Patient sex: M
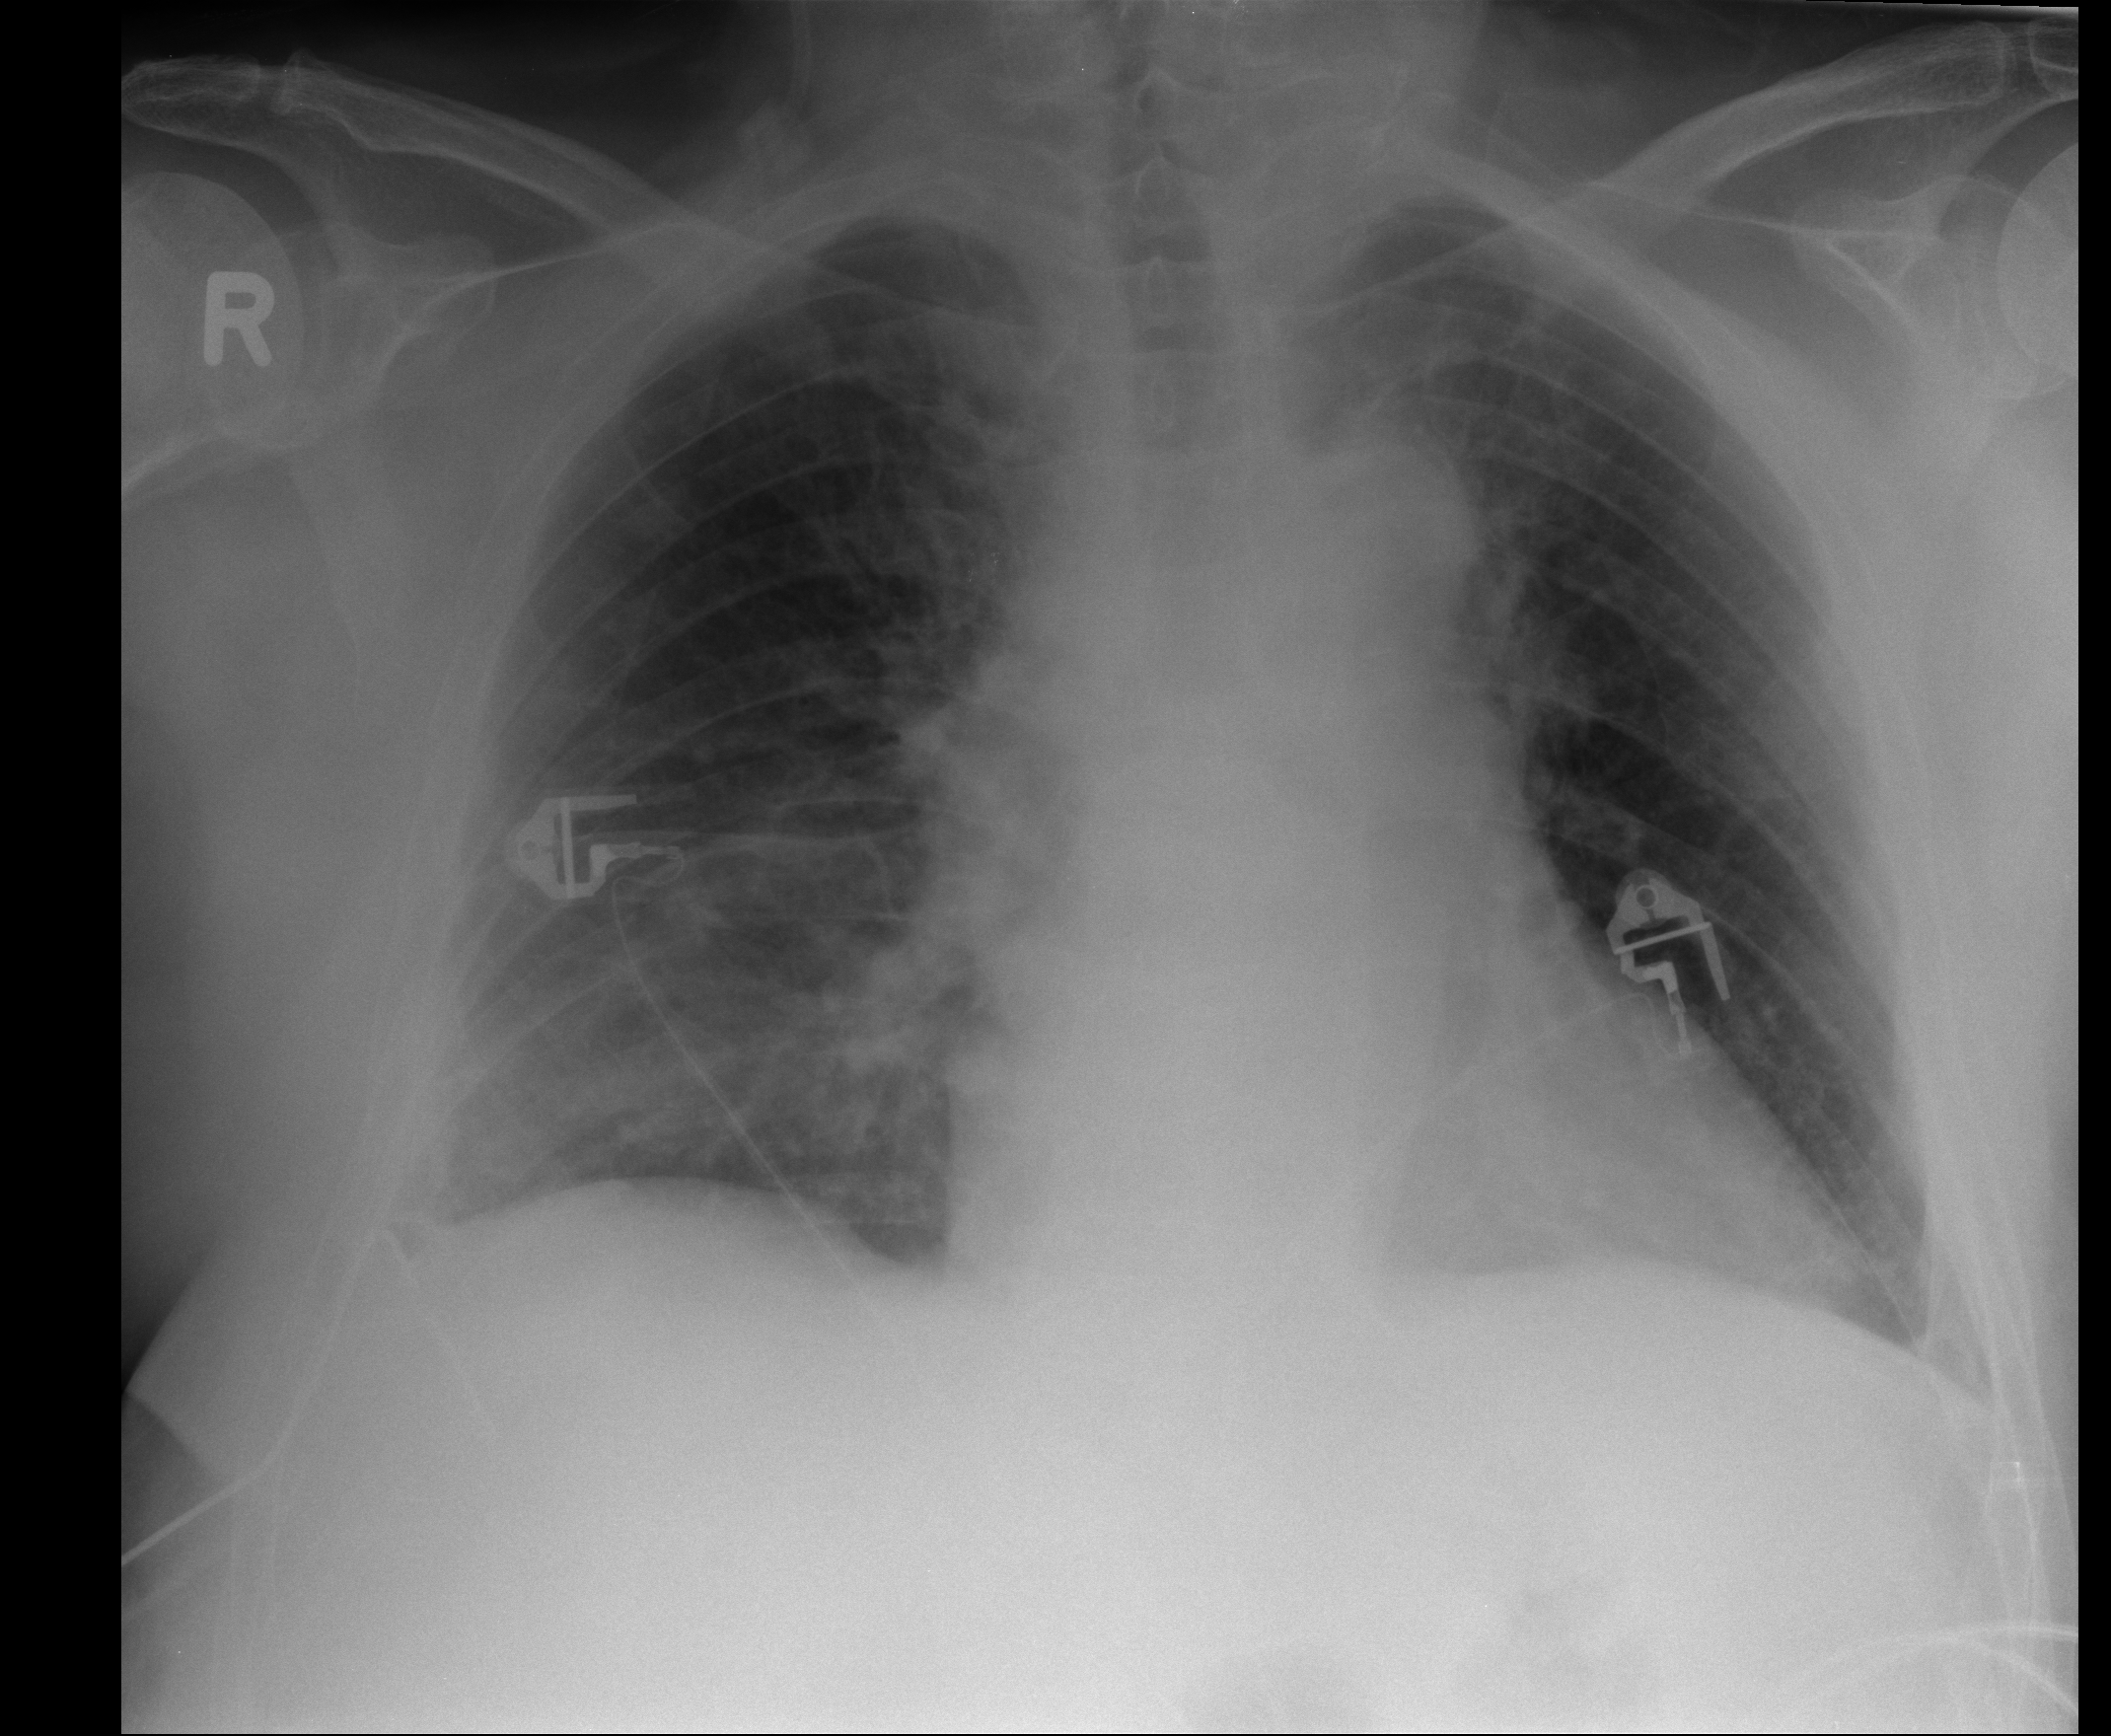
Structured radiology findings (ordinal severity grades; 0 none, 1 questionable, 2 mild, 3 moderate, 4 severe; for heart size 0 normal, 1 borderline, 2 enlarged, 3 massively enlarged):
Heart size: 2
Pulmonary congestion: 1
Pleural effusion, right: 0
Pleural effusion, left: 0
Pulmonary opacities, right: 1
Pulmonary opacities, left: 0
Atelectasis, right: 0
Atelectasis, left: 0